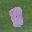
Label: 0